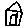
Label: house